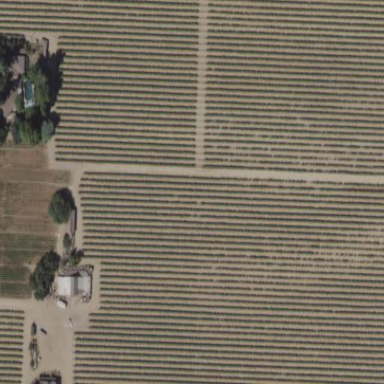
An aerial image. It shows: Beautiful vineyard in the countryside.